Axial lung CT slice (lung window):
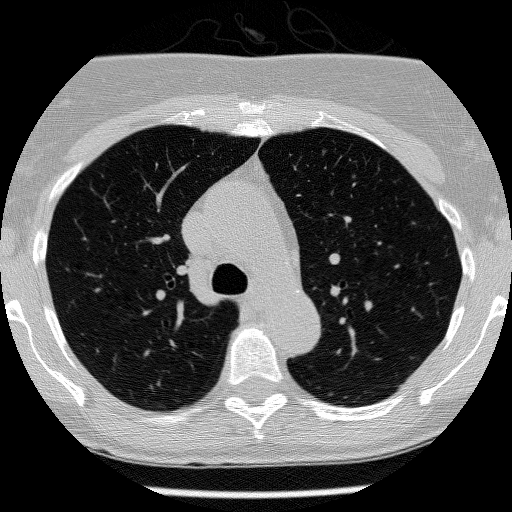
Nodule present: no